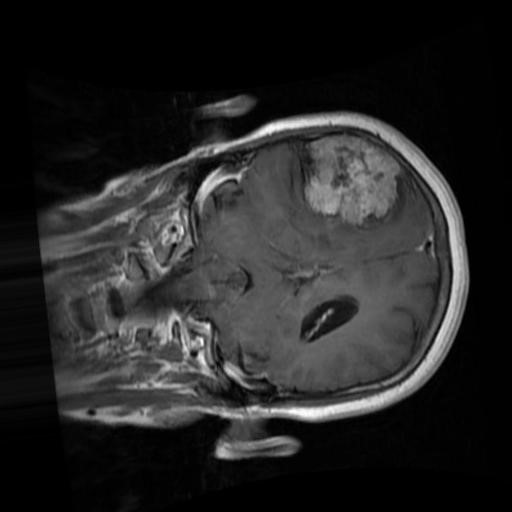
Label: brain_menin